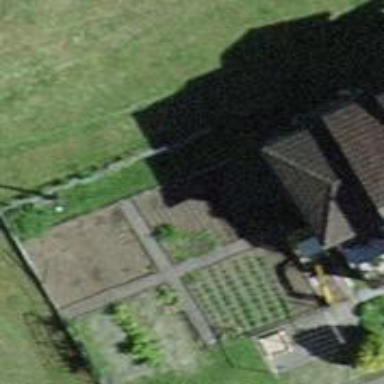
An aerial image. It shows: Garden that is leisure land.